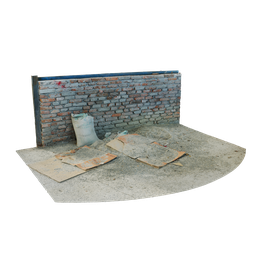
Label: architecture